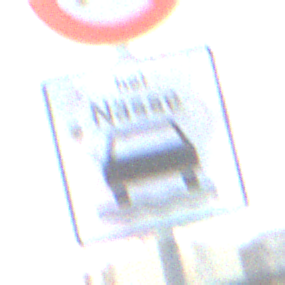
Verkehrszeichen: BeiNaesse
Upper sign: Geschwindigkeit90
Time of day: MorningAfternoon
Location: Outdoor (Suburban)
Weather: PartlyCloudy
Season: NotSpecified
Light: Natural